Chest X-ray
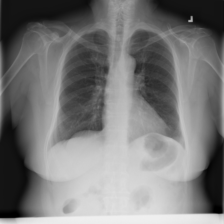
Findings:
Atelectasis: negative
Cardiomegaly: negative
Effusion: negative
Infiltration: negative
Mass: negative
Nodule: negative
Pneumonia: negative
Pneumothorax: negative
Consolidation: negative
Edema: negative
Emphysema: negative
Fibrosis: negative
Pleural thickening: negative
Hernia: negative